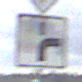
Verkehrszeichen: VerlaufVorfahrtsstrasse8
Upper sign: Vorfahrtsstrasse
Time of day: Midday
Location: Outdoor (Suburban)
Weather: Overcast
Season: NotSpecified
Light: Natural